【题型】选择题　【知识点】函数　【难度】easy
若正比例函数 $y=mx$，$y$ 随 $x$ 的增大而增大，则它和二次函数 $y=mx^2+m$ 的图象大致是（ ）

\vspace{0.5cm}

A.

B.

C.

D.

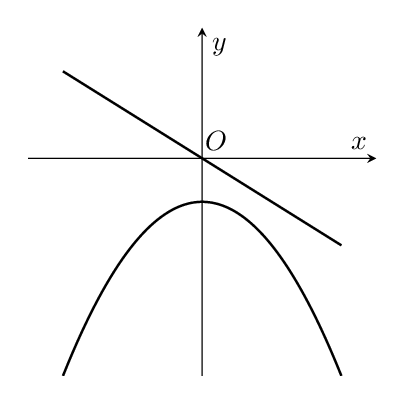
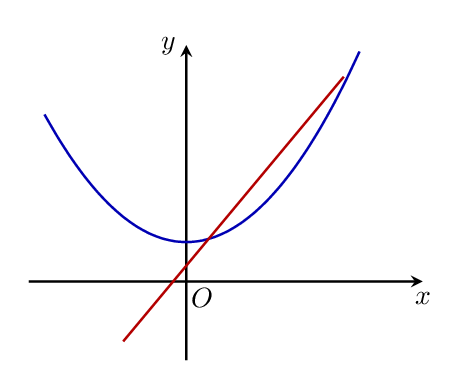
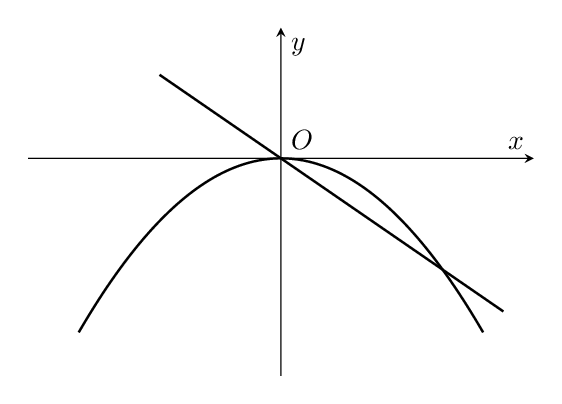
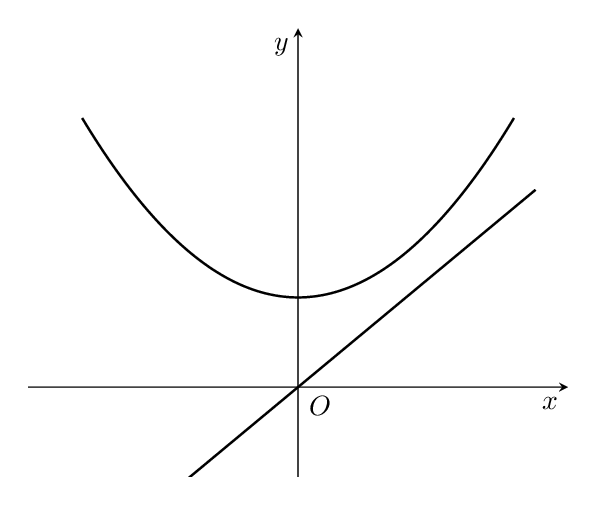
【解答】

\noindent \textbf{【答案】} D

\vspace{0.2cm}
\noindent \textbf{【分析】} 本题考查了正比例函数图象与二次函数图象综合判断，由正比例函数得出$m>0$，从而得出二次函数$y = mx^2 + m$的图象开口向上，与$y$轴交于正半轴，再判断出正比例函数与二次函数图象没有交点即可得解．

\vspace{0.2cm}
\noindent \textbf{【详解】} 解：$\because$正比例函数$y = mx$，$y$随$x$的增大而增大，
$\therefore m>0$，
$\therefore$二次函数$y = mx^2 + m$的图象开口向上，与$y$轴交于正半轴，故A、C不符合题意；

联立$\begin{cases} y = mx \\ y = mx^2 + m \end{cases}$得：$mx^2 - mx + m = 0$，
则$\Delta = (-m)^2 - 4m\times m = -3m^2 < 0$，
故正比例函数与二次函数图象没有交点，故D符合题意；

故选：D．